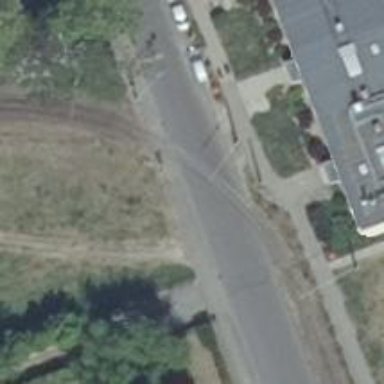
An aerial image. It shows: Railway crossing with traffic signals.